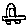
Label: car